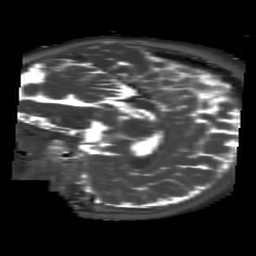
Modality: T2map
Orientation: sagittal
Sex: female
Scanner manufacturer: siemens
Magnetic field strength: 3 T
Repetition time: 4 s